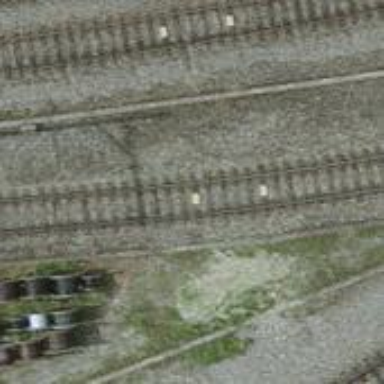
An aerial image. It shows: Single-track electrified railway siding with contact line for service.